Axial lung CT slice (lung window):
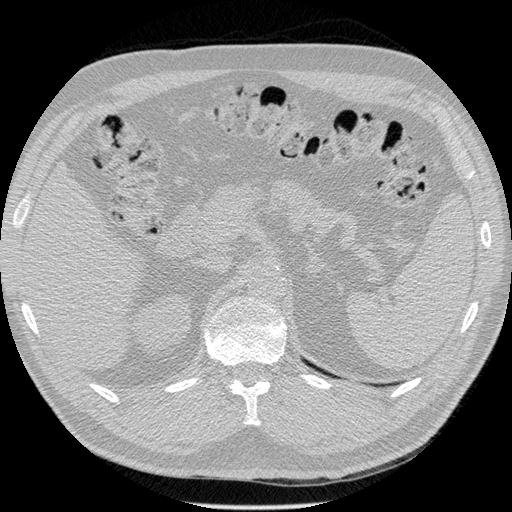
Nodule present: no